Question: I am using reporting services 2010 and get the following prompt when trying to access the reports:

In the reports definition, I have specified the database username/password.
Is there any way to bypass this?
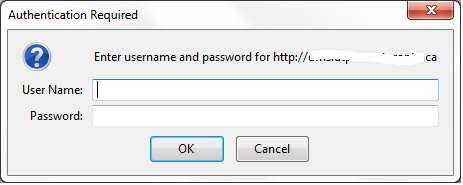
Answer: There are actually two logins you deal with when it comes to reporting services.
1. The login to the database is to capture the data, it has nothing to do with the actual report itself. That login you used is sent to the database as the user / credentials being used to pull the report data.
2. This prompt you have a screen shot of, is the authentication to the report server, by default rs uses windows authentication so enter your domain\username with password.
If you do not like this default behavior you can change it, this guide should get you started: <URL>
See this as well: <URL>